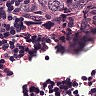
Metastatic tissue present: no